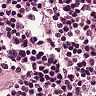
Metastatic tissue present: no